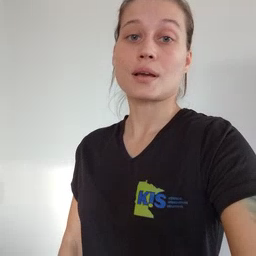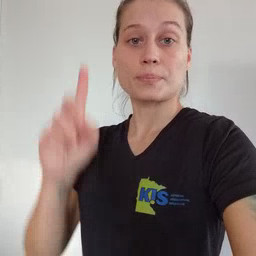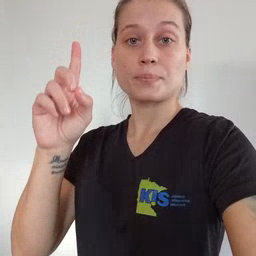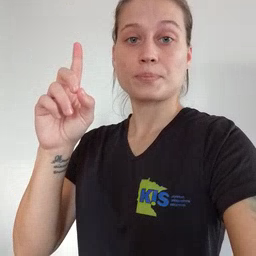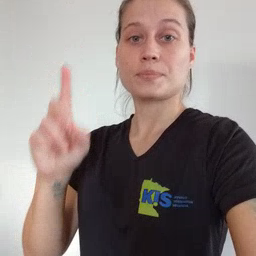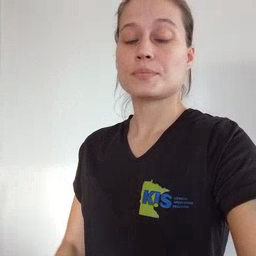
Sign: up